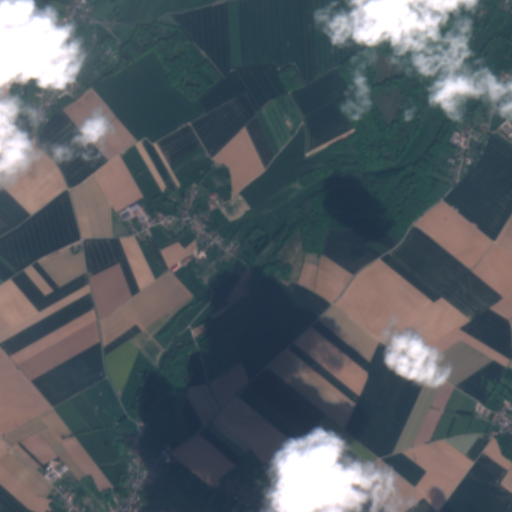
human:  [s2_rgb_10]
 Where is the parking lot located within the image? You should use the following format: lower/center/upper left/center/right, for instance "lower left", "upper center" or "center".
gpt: The parking lot is located in the lower left of the image.
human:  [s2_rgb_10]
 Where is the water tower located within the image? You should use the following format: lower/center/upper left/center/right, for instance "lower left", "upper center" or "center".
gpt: The water tower is located in the lower center of the image.
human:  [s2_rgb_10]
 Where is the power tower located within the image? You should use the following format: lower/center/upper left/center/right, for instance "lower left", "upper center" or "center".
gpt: There is no power tower in the image.